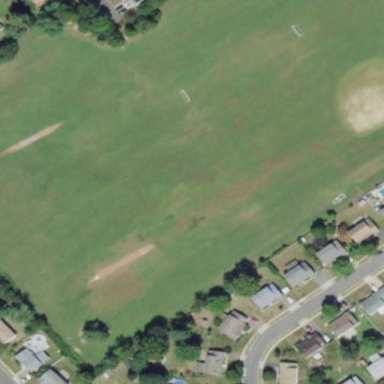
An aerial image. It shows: Recreation ground.